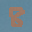
Label: 8